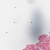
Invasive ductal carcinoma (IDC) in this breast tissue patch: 0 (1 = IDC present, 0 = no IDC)